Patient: sex F, age 61
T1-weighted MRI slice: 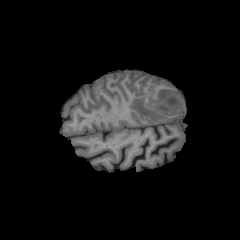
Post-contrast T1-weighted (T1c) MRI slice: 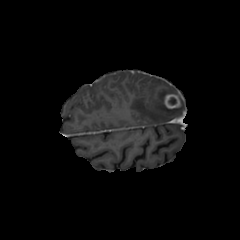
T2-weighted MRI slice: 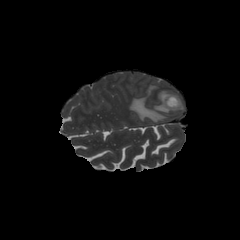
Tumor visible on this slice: yes
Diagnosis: Glioblastoma, IDH-wildtype
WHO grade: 4